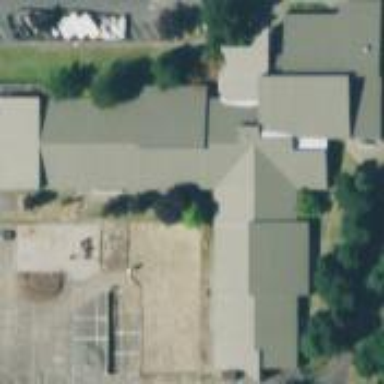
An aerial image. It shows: View of roof of building.